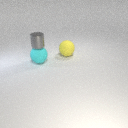
large cyan rubber sphere below small gray metal cylinder